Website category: movie
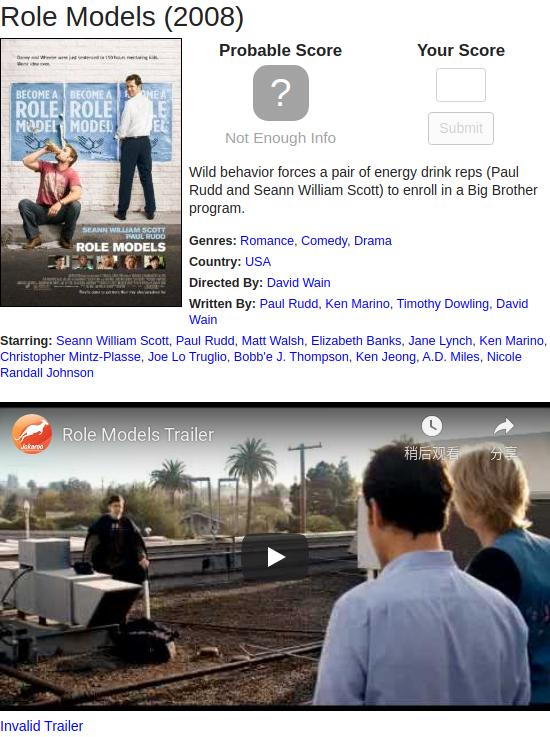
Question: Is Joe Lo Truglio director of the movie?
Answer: no

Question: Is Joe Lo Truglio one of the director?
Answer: no

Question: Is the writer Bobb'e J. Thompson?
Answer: no

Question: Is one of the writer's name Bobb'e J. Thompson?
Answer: no

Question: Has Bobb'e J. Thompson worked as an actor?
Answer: yes

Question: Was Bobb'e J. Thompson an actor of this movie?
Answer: yes

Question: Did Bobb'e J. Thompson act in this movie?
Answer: yes

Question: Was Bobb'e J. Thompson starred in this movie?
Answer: yes

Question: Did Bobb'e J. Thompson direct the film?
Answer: no

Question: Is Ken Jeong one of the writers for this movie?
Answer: no

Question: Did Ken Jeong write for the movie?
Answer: no

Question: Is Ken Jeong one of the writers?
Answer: no

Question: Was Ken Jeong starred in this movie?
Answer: yes

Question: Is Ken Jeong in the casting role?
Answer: yes

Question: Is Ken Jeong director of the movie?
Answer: no

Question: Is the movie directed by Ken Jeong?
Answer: no

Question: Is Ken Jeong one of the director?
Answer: no

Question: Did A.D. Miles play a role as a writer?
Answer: no

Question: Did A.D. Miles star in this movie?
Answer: yes

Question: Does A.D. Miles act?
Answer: yes

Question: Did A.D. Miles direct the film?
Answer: no

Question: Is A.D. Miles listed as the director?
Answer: no

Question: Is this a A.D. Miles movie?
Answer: no

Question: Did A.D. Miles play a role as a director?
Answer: no

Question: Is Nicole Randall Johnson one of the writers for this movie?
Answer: no

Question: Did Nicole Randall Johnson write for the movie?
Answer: no

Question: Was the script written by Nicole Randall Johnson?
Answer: no

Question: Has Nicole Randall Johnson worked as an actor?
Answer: yes

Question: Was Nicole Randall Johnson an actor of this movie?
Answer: yes

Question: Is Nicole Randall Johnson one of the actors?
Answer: yes

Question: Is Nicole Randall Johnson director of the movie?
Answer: no